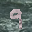
Label: 9